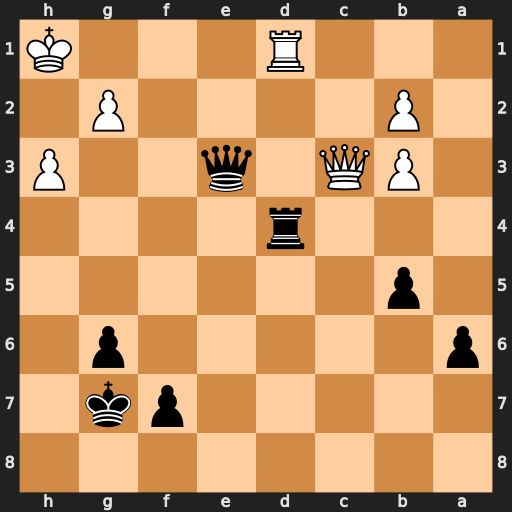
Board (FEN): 8/5pk1/p5p1/1p6/3r4/1PQ1q2P/1P4P1/3R3K
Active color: b
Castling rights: -
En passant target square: -
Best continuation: Qxc3 bxc3 Rxd1+